【题型】解答题　【知识点】函数　【难度】easy
已知 $y = \sin x$ 和 $y = \cos x$ 的图象的连续三个交点 $A$、$B$、$C$ 构成 $\triangle ABC$，求 $\triangle ABC$ 的面积.
【解答】
【答案】 $\sqrt{2}\pi$

【分析】 作出图象，结合图象可得相应的点，进而可得面积.

【详解】 作出正、余弦函数的图象：

不妨取 $A\left(\frac{\pi}{4}, \frac{\sqrt{2}}{2}\right)$，$B\left(\frac{5\pi}{4}, -\frac{\sqrt{2}}{2}\right)$，$C\left(\frac{9\pi}{4}, \frac{\sqrt{2}}{2}\right)$，

可知底边长 $|AC| = 2\pi$，高为 $h = \sqrt{2}$，

所以 $\triangle ABC$ 的面积 $S_{\triangle ABC} = \frac{1}{2} \times 2\pi \times \sqrt{2} = \sqrt{2}\pi$.
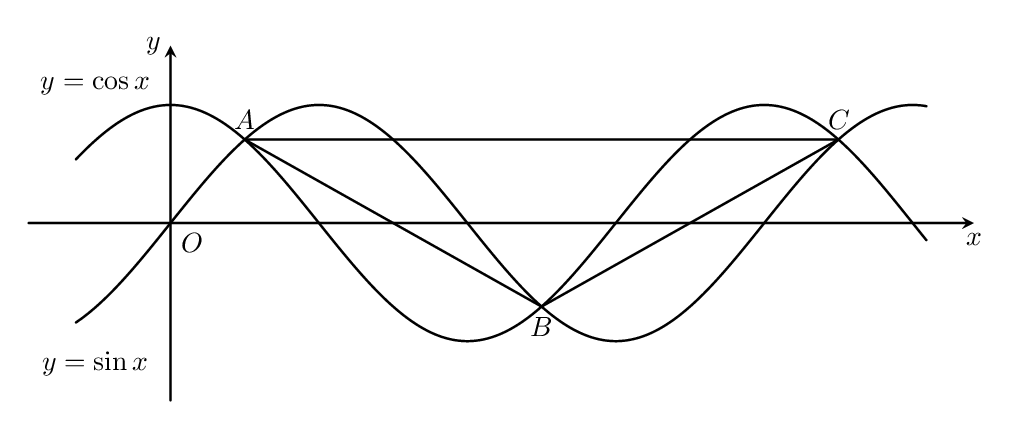